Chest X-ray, AP view. Patient: 68 years old, sex F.
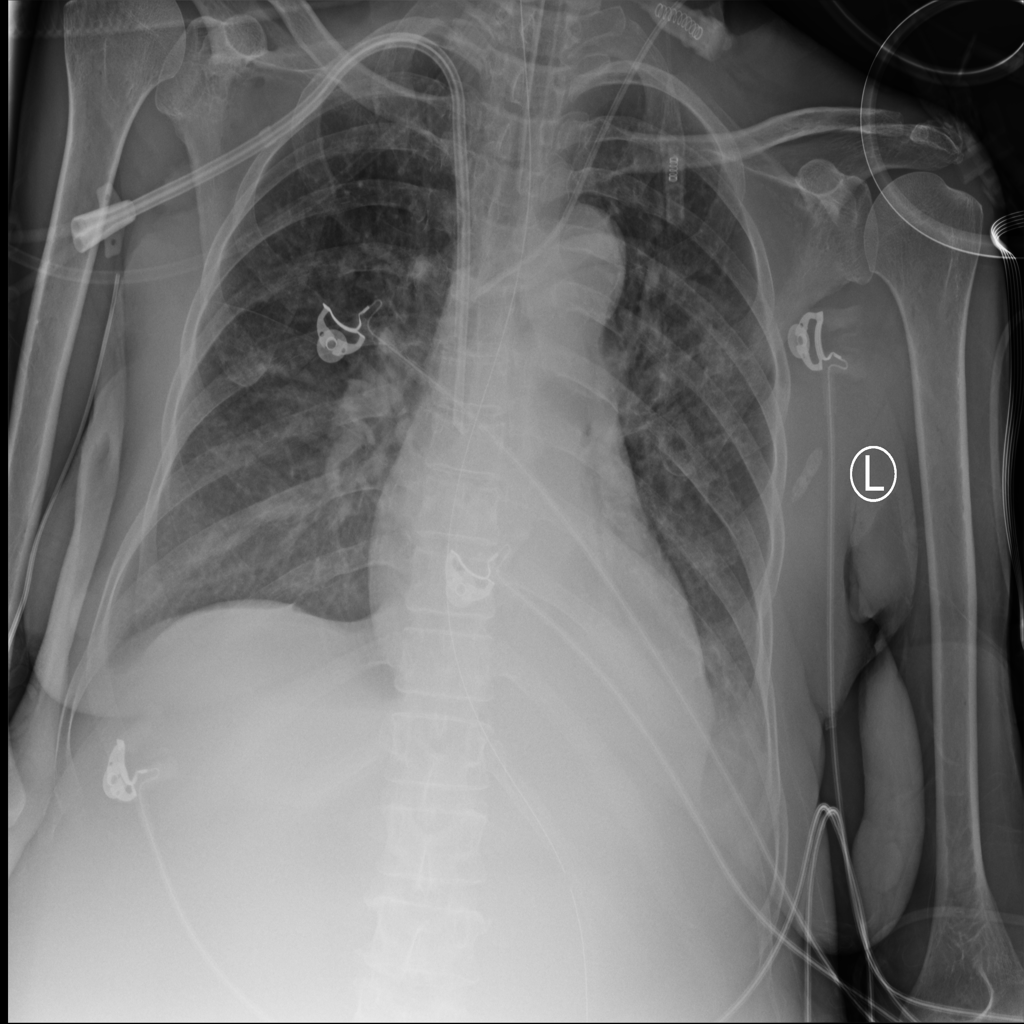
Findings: Effusion, Infiltration